Field crop: maize
Growth stage: 2
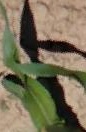
Species: maize